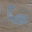
Label: 6